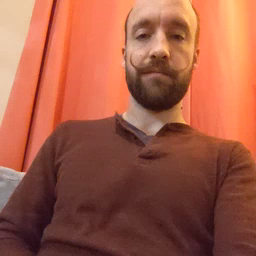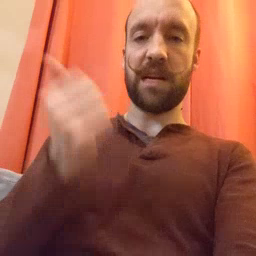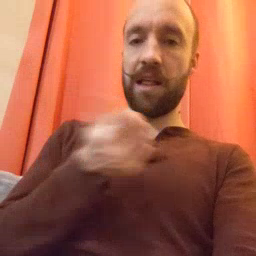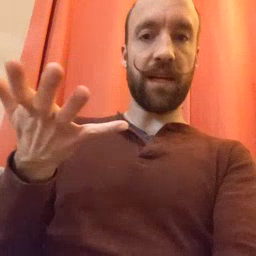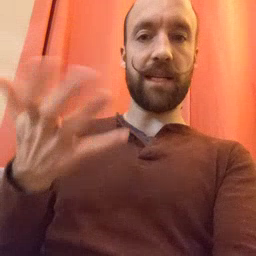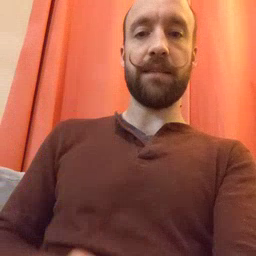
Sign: every